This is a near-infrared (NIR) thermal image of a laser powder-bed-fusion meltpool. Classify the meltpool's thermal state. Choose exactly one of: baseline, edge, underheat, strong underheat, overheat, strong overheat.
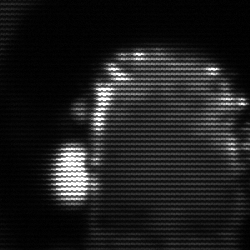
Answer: baseline